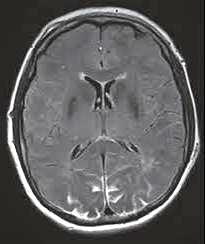
Label: notumor